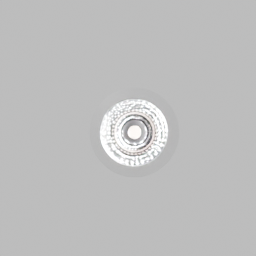
Label: lighting